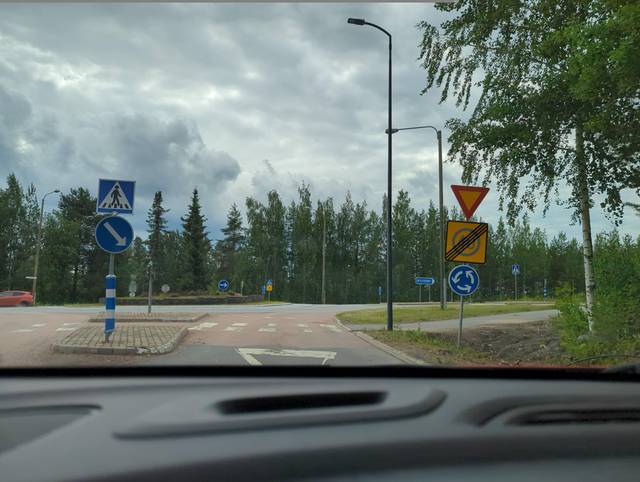
Region: Finland
Coordinates: 62.138, 25.735